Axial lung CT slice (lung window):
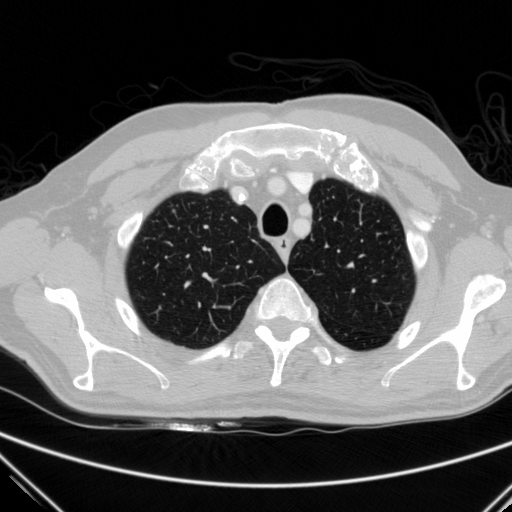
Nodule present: yes
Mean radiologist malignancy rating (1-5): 3